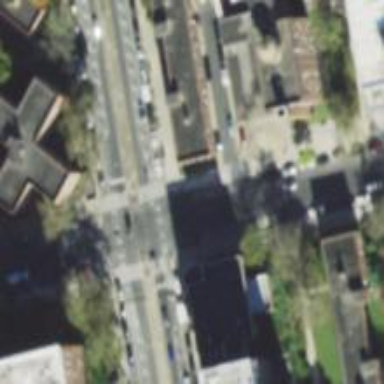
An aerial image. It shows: Footway with asphalt surface and zebra crossing.